Field crop: maize
Growth stage: 2
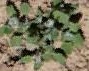
Species: chenopodium